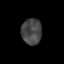
Tissue: prostate
Cell type: T cells
Senescence score: 0.3458
Nuclear area (px): 516
Mean DAPI intensity: 70.031